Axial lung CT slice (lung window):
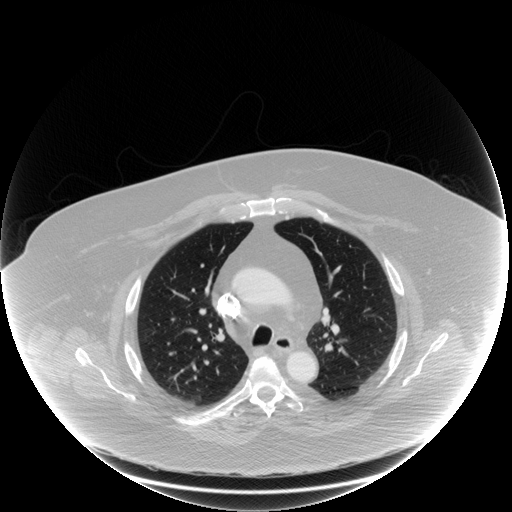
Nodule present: no